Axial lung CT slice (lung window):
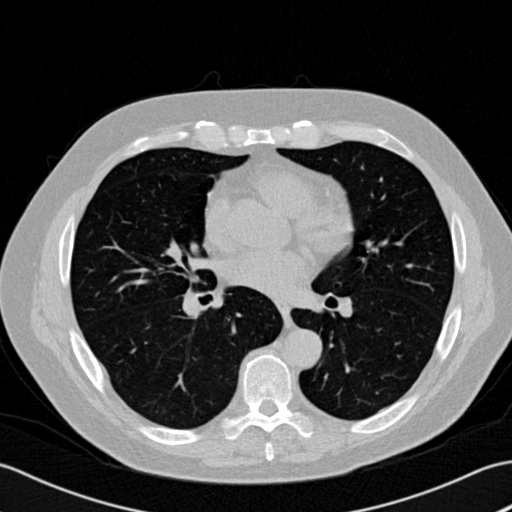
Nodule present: no